Field crop: maize
Growth stage: 1
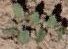
Species: convolvulus